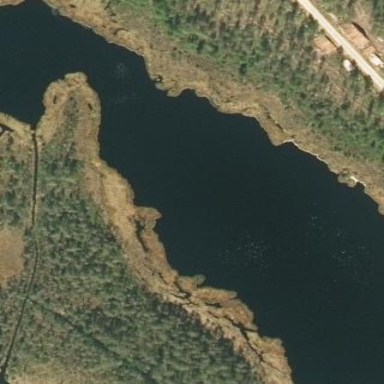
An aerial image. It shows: Lake with natural water.